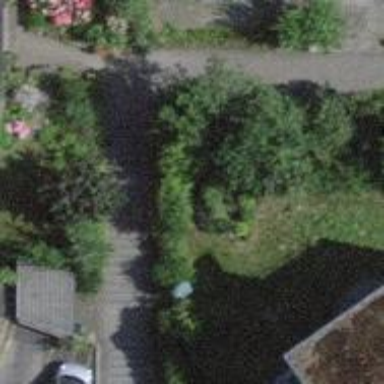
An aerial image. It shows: Footway.